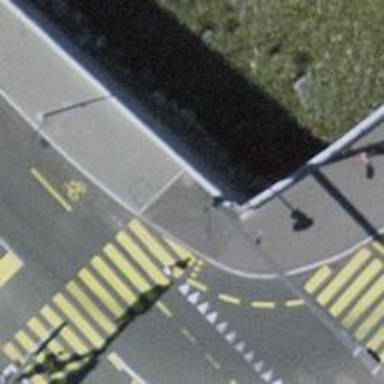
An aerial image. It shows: Kerb serving as barrier.